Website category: university
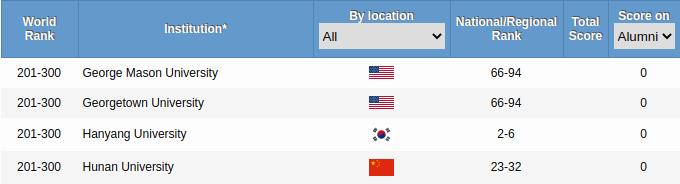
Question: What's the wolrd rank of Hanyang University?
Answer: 201-300

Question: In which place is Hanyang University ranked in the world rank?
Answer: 201-300

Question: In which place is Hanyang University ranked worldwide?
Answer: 201-300

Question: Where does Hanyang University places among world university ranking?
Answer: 201-300

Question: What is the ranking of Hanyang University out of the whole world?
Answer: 201-300

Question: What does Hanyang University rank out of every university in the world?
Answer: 201-300

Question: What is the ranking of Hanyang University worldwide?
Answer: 201-300

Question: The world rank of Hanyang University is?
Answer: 201-300

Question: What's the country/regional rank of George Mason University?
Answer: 66-94

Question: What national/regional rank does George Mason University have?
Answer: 66-94

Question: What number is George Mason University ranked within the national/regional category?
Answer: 66-94

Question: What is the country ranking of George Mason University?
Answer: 66-94

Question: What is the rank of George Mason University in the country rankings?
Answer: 66-94

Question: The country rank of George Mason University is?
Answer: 66-94

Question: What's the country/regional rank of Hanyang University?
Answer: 2-6

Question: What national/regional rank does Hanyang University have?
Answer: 2-6

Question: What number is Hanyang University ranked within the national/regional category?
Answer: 2-6

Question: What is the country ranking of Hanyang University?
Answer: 2-6

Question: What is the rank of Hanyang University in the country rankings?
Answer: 2-6

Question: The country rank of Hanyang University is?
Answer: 2-6

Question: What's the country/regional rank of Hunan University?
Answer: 23-32

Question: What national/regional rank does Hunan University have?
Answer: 23-32

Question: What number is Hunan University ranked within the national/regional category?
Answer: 23-32

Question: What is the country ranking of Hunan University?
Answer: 23-32

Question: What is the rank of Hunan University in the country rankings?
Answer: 23-32

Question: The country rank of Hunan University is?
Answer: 23-32

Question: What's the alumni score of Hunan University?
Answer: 0

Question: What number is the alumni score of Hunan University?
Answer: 0

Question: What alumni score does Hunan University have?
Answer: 0

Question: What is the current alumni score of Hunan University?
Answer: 0

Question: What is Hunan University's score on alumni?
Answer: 0

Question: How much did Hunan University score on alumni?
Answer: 0

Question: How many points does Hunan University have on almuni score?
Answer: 0

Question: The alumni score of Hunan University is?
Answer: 0